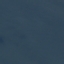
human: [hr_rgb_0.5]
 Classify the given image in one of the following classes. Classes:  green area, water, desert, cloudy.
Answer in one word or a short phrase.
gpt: water